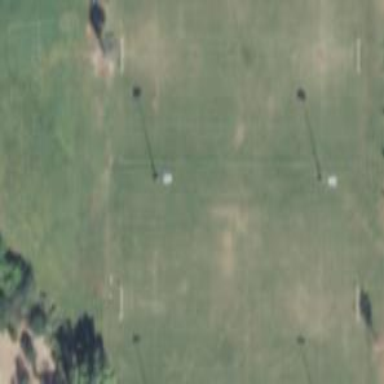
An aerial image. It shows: Soccer pitch for leisure land activities.